Interaction volume radius: 5 \u00c5
Interaction volume height: 20 \u00c5
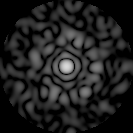
Disorder parameter: 0.8815